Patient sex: M
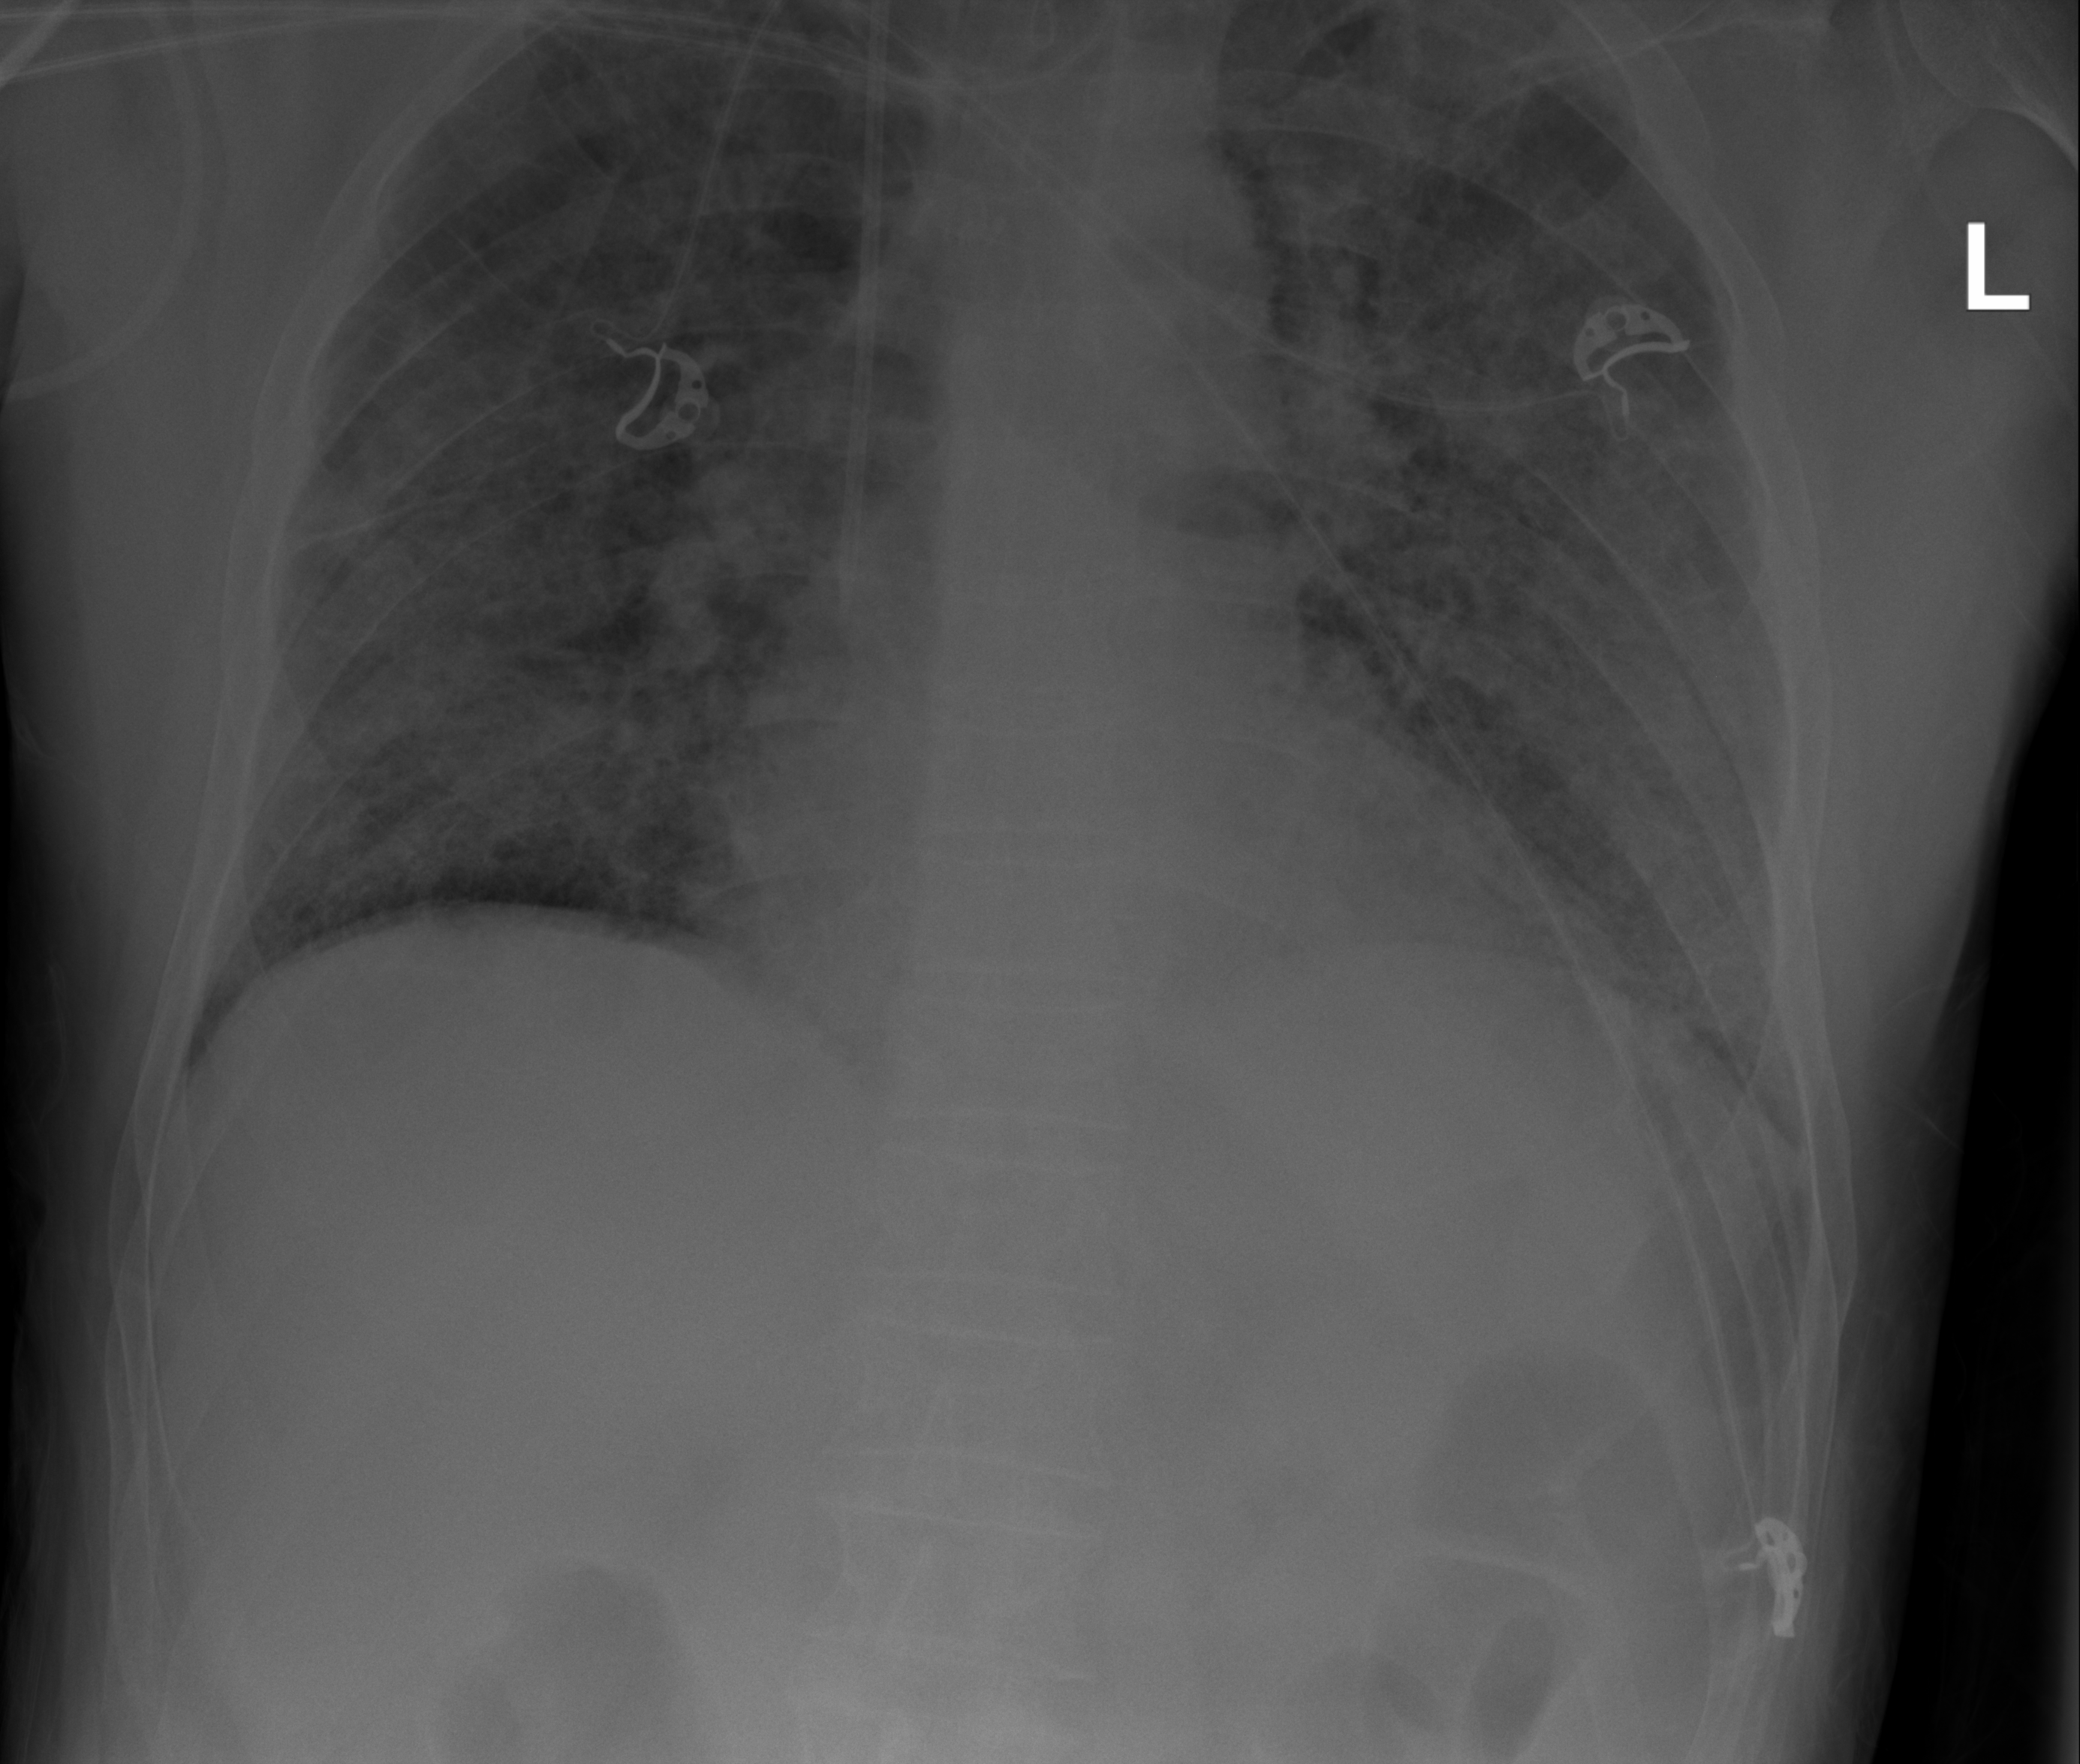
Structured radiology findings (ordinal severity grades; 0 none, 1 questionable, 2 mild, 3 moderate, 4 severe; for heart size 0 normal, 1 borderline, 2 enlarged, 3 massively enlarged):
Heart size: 1
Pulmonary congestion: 1
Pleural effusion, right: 0
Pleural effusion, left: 0
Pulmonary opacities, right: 3
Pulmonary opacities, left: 3
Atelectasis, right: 2
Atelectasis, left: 2